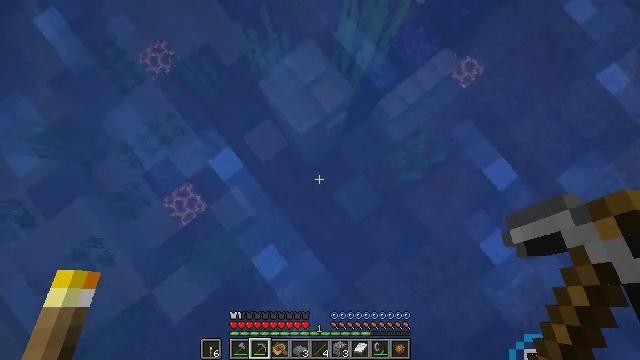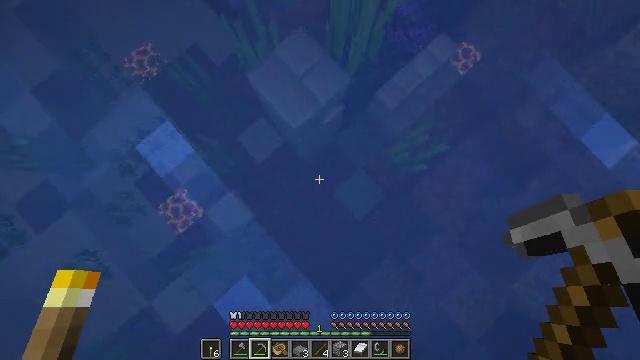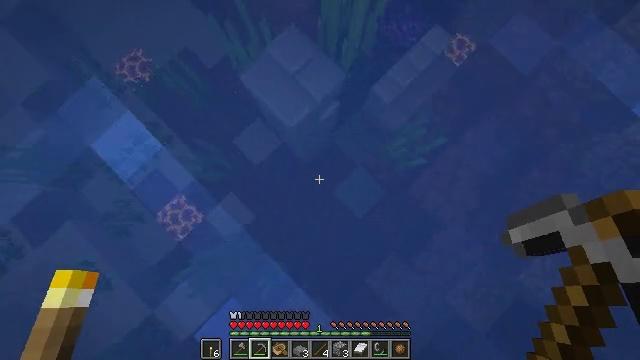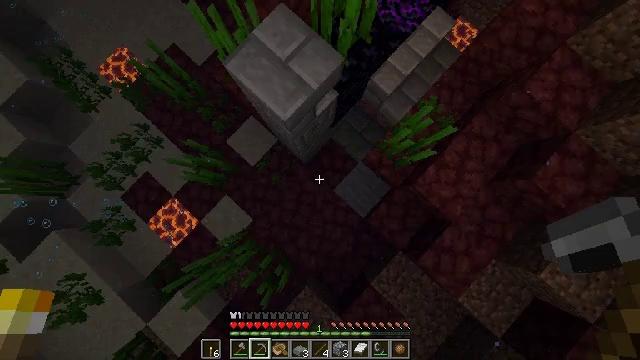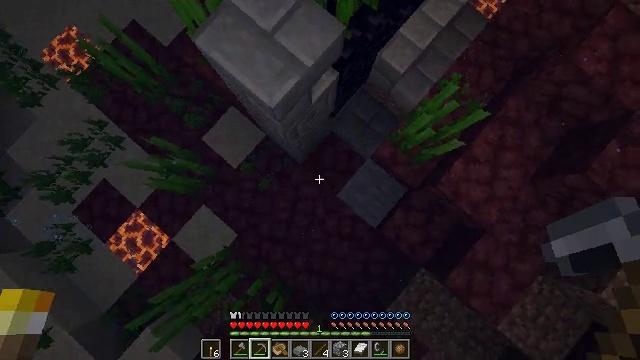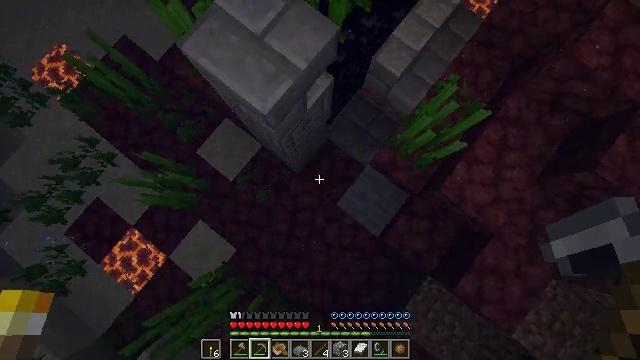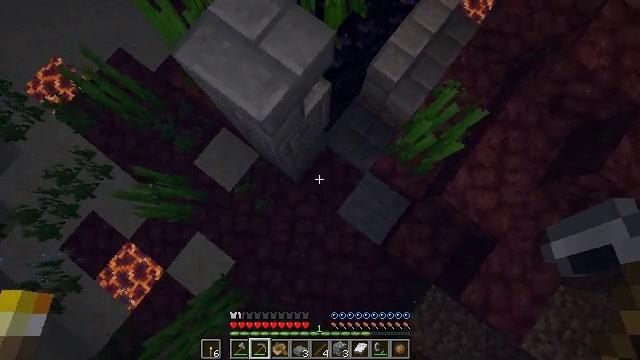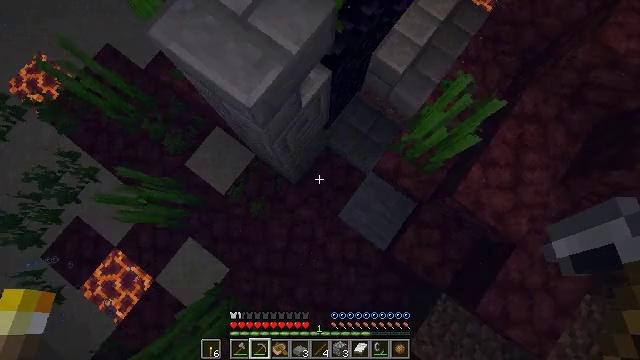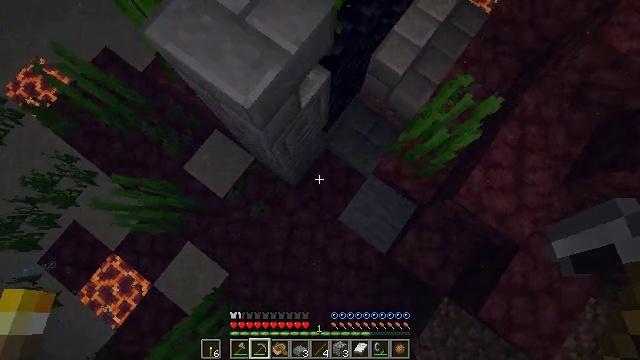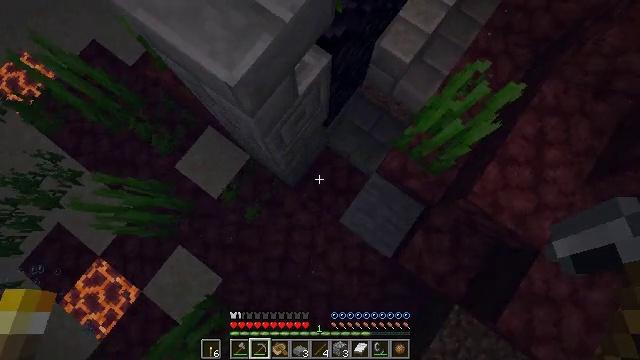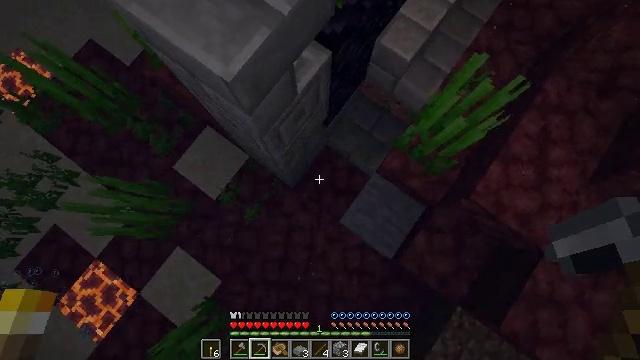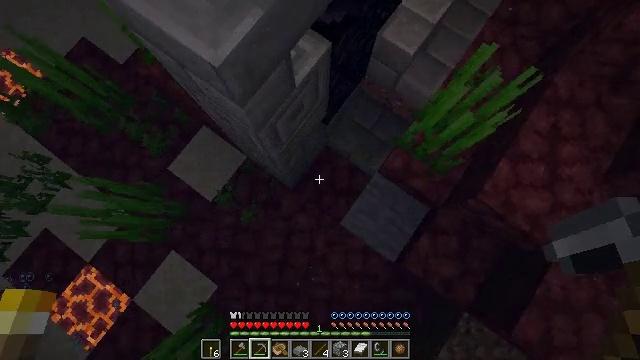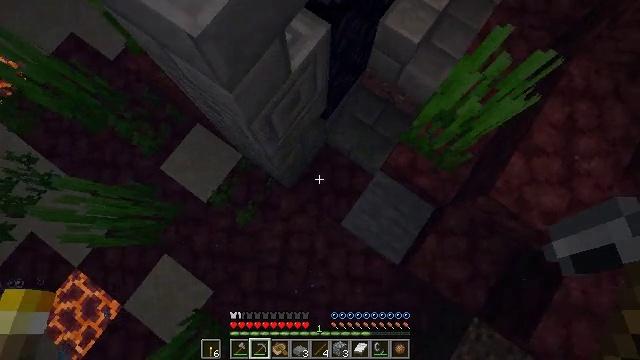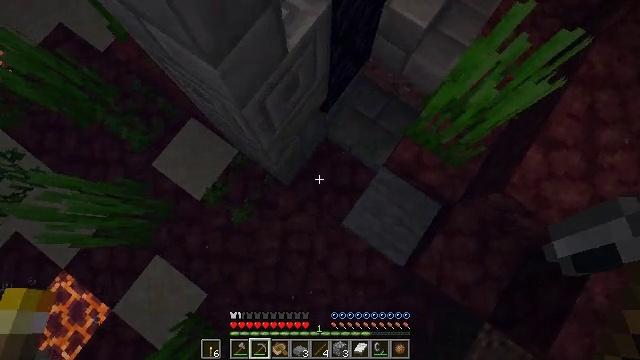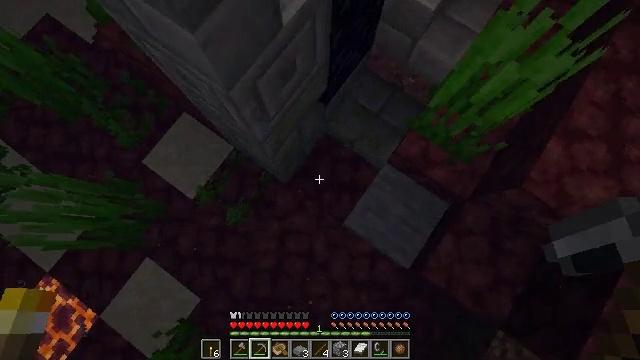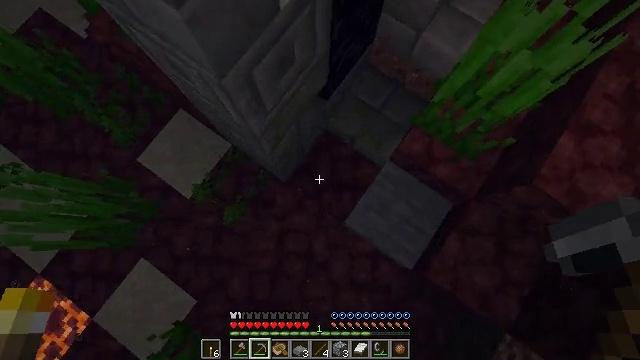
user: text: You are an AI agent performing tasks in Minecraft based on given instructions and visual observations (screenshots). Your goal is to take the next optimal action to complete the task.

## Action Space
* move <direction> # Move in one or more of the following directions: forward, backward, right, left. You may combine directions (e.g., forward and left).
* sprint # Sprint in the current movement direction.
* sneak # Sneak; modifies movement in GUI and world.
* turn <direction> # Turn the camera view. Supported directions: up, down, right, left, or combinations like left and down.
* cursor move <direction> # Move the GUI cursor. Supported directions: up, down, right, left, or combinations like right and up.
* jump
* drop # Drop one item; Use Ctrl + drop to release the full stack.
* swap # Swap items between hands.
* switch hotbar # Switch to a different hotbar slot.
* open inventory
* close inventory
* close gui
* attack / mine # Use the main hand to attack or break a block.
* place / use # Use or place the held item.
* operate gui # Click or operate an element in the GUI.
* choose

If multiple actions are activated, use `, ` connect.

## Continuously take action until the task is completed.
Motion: motion action
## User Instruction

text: Break the netherrack block.
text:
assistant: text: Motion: sneak, turn right
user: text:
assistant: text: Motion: sneak, turn right
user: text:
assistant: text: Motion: sneak, turn right
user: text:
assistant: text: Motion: sneak, turn right
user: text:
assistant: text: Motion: sneak, turn right and up
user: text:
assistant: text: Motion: sneak, turn right and up
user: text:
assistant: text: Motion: sneak
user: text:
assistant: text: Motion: sneak
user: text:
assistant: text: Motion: sneak
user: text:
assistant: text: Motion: sneak
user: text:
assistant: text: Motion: sneak
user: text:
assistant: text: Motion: sneak
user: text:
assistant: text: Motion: sneak
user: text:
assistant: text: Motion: sneak
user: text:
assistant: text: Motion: sneak
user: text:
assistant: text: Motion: sneak
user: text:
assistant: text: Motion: sneak
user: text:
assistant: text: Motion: sneak
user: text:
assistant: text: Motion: sneak
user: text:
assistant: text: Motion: sneak, turn right and up
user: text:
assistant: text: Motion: sneak, turn right and up
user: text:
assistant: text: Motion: sneak, turn up
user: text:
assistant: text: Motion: sneak, turn up
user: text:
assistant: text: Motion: turn up
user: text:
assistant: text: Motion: no_op
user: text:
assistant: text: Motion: attack / mine
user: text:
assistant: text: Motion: attack / mine
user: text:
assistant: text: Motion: attack / mine
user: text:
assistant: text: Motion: attack / mine
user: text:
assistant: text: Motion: attack / mine